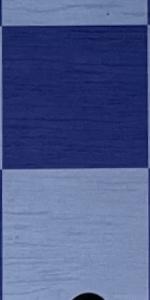
Label: Empty